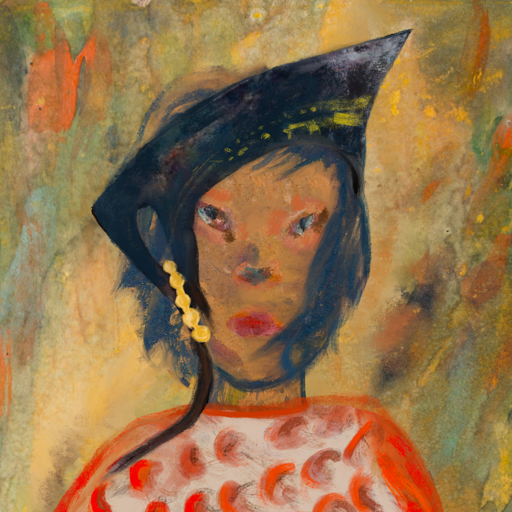
Background: Comrade, Head And Neck Front: In_The_Sun, Face Front: Boggyland, Bust: Rupkatha, Hair Front: InTheSun, Head Accessory: Irani, Second Necklace: Blank, Necklace: Blank, Baby: Blank